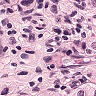
Metastatic tissue present: yes